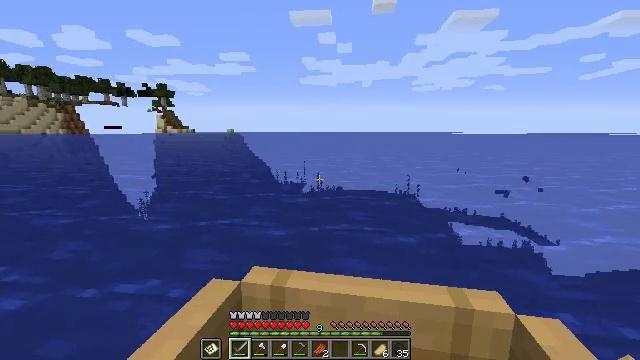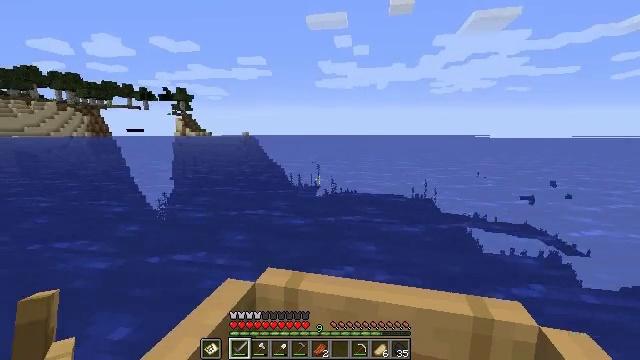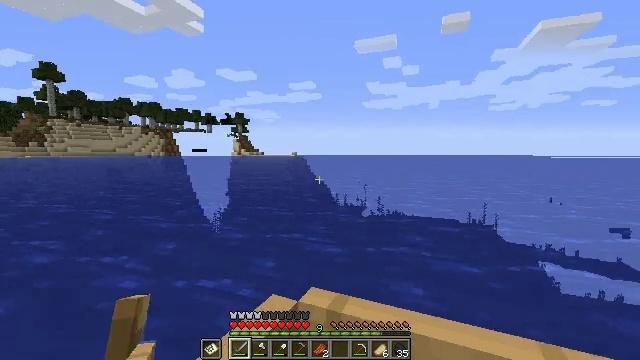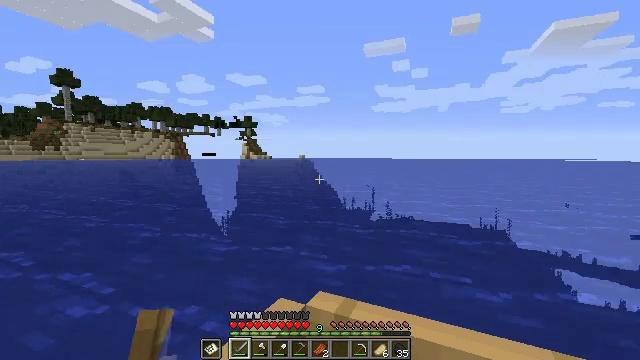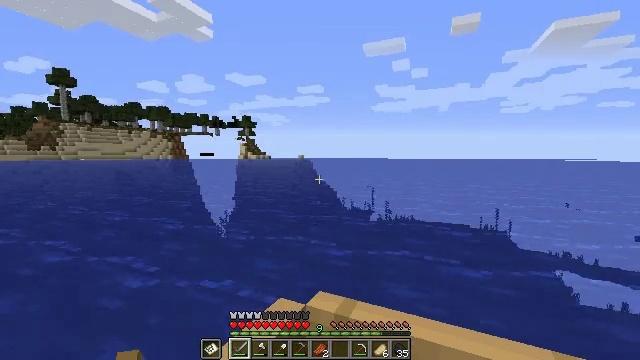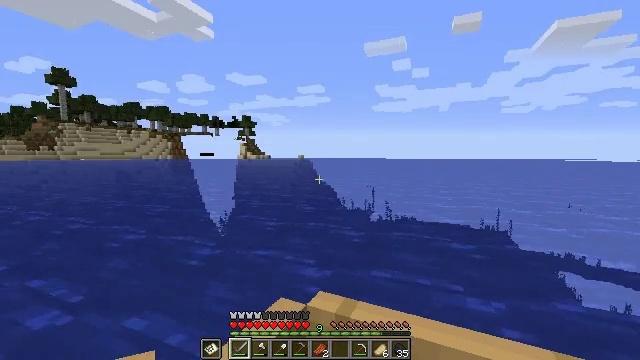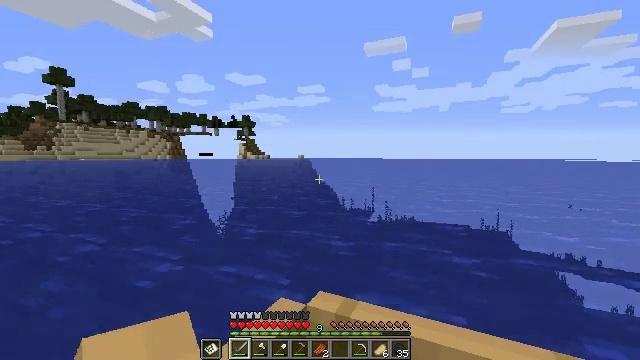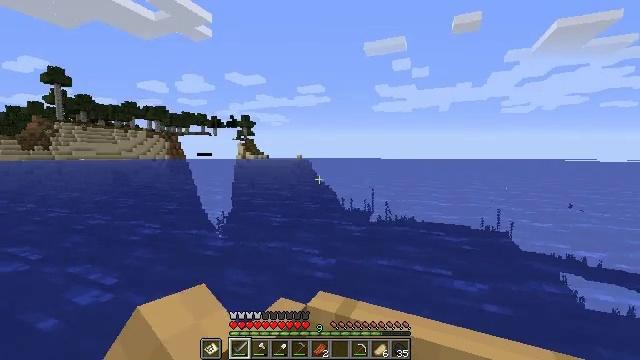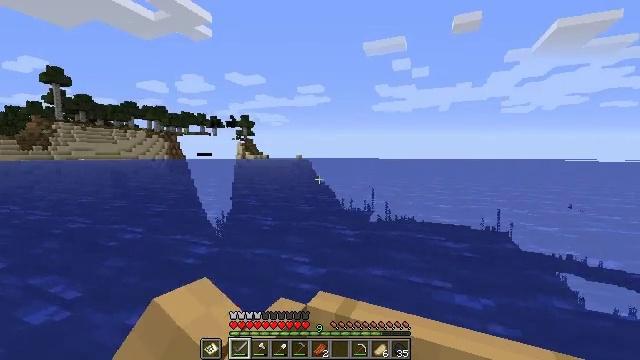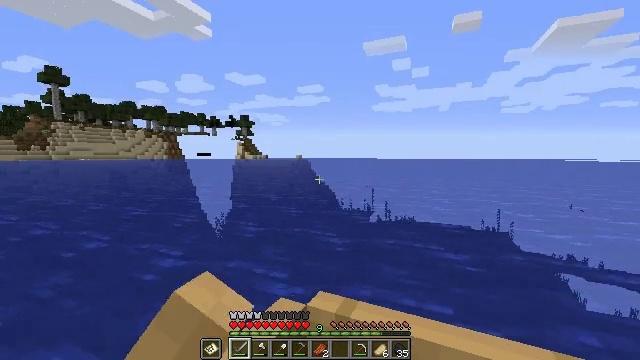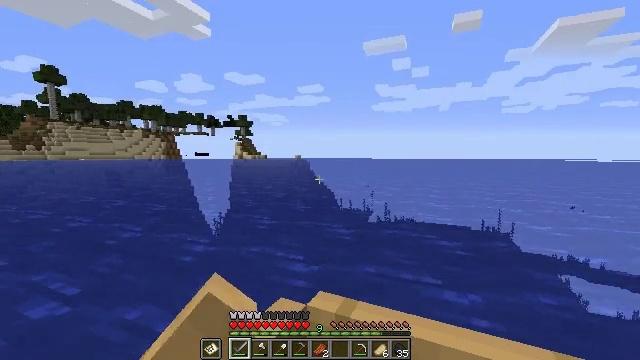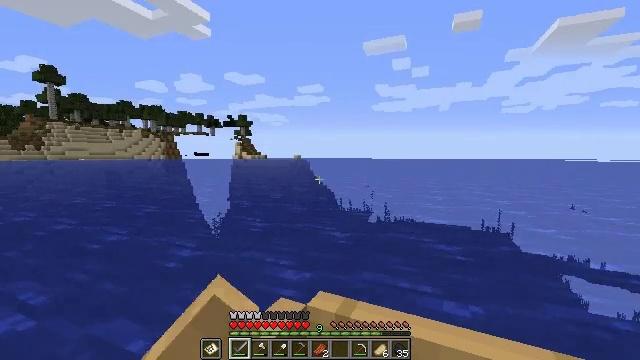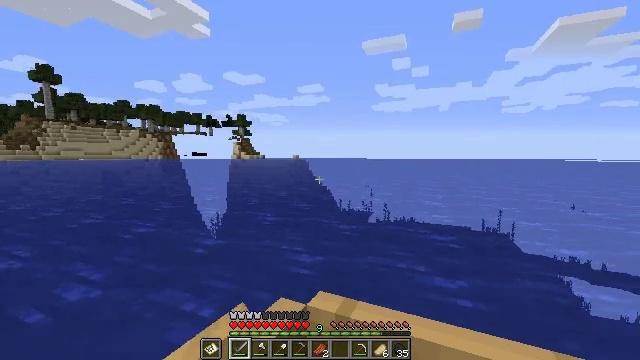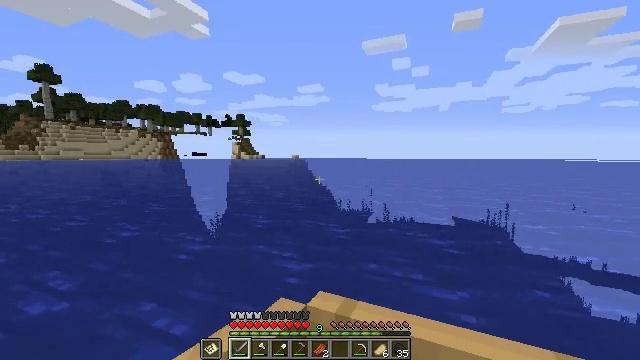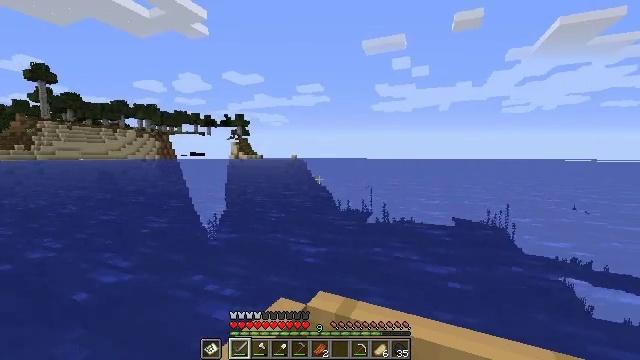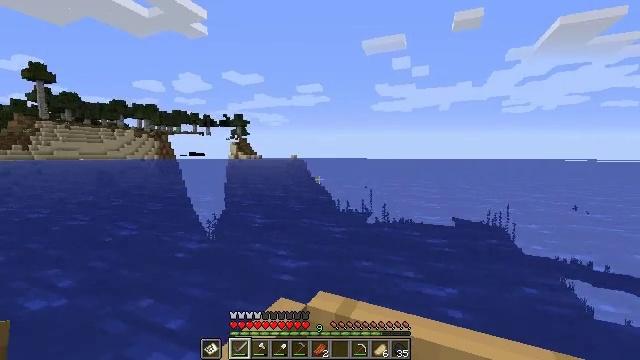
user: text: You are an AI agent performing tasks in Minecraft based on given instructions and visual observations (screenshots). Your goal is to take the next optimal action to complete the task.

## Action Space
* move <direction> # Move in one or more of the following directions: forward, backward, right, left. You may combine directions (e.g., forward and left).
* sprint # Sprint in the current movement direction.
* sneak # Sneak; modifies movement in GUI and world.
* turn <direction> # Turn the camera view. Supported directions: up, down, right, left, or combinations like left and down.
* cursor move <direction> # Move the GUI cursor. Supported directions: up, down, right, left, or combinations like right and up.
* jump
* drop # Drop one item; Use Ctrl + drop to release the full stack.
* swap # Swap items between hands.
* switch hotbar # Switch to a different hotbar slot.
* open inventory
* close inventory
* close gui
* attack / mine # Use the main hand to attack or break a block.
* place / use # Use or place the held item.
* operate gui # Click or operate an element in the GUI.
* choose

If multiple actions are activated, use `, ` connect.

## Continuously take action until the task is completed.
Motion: motion action
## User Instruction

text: Dig up some sand.
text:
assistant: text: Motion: move forward, turn left
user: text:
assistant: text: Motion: move forward, turn left and up
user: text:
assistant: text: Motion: move forward, turn left
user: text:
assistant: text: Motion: move forward
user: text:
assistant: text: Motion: move forward
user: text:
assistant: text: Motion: move forward
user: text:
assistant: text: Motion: move forward
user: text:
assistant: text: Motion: move forward
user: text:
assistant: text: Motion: move forward
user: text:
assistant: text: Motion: move forward
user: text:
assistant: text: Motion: move forward
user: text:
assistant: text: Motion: move forward
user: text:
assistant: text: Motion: move forward
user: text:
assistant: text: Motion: move forward
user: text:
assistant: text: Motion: move forward
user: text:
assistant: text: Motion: move forward, turn right and up
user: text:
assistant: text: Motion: move forward, turn right
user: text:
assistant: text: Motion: move forward, turn right
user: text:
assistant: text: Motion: move forward, turn right
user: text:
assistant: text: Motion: move forward
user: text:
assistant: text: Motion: move forward
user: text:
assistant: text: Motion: move forward
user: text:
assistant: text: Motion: move forward
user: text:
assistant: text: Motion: move forward
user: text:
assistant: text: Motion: move forward
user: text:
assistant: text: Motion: move forward
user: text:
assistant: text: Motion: move forward
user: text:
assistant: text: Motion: move forward
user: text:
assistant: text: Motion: move forward
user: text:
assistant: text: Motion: move forward